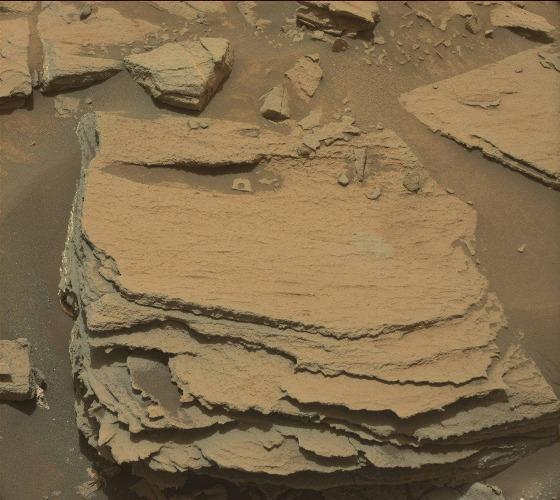
Terrain classes present: Bedrock, Gravel / Sand / Soil, Shadow